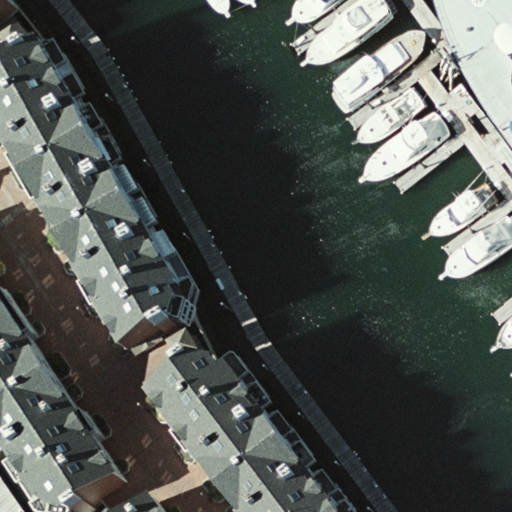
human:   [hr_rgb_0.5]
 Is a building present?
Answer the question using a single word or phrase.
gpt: yes

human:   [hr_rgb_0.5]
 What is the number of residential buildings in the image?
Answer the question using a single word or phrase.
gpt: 5

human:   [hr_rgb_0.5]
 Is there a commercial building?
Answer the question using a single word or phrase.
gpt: no

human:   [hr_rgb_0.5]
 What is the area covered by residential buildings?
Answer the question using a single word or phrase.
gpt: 1980m2

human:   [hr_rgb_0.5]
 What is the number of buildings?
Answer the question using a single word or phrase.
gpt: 6

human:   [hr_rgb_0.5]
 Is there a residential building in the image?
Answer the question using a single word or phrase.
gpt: yes

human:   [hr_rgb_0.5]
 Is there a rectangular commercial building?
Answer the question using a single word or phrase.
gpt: no

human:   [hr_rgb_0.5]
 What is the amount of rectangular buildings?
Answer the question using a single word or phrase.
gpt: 6

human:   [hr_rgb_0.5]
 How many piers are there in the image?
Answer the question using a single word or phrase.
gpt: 1

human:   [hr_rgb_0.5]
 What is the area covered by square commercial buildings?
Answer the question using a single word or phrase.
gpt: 0m2

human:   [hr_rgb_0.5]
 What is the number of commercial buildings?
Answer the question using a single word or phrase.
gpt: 0

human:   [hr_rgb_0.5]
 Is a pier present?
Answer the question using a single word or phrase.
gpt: yes

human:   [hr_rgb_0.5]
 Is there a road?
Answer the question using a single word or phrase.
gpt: yes

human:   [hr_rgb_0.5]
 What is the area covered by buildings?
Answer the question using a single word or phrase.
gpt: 2020m2

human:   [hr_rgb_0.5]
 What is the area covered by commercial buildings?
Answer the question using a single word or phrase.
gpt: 0m2

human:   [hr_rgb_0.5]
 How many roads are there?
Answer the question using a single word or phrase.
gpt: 2

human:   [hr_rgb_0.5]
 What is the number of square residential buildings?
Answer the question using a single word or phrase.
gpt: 0

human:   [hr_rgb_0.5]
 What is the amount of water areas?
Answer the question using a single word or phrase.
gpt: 0

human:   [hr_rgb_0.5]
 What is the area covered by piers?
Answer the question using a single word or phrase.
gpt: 726m2

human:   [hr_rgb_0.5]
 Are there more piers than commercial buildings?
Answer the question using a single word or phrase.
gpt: yes

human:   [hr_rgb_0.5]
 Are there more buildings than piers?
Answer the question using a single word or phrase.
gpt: yes

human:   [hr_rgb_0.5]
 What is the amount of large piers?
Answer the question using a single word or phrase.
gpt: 1

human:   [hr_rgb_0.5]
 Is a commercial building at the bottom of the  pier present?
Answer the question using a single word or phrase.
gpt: no

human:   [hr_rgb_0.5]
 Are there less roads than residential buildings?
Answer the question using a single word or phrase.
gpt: yes

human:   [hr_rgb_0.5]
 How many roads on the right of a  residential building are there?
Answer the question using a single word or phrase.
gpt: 2

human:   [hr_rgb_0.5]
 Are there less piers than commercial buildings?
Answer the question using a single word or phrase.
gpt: no

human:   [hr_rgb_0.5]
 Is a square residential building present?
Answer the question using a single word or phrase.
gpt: no

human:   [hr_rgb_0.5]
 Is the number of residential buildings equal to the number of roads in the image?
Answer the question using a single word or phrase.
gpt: no

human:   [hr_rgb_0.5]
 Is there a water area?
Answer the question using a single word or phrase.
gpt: no

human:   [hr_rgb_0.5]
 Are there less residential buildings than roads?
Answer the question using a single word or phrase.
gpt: no

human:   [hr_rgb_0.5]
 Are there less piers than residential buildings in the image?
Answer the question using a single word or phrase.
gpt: yes

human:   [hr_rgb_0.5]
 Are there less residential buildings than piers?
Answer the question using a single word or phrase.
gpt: no

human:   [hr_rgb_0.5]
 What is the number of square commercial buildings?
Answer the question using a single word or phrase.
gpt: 0

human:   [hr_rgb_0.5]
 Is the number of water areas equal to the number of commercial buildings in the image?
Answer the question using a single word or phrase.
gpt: yes

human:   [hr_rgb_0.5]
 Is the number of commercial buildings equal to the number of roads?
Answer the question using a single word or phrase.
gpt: no

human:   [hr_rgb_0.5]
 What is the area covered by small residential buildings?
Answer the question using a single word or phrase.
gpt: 46m2

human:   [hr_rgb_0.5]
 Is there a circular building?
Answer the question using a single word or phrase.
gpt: no

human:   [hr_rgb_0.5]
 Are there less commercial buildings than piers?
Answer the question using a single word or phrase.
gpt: yes

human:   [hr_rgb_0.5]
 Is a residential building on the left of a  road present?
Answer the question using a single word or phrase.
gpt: yes

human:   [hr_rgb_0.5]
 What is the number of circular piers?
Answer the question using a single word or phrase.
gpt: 0

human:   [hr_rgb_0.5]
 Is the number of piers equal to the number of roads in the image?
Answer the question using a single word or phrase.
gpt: no

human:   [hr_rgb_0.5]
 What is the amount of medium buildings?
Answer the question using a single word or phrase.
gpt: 0

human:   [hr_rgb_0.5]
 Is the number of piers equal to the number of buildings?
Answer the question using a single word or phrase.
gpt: no

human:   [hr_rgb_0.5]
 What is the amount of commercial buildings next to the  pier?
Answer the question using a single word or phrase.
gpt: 0

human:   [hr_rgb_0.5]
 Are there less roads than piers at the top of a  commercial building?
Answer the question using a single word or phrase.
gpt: no

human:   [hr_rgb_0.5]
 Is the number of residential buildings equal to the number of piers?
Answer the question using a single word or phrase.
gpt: no

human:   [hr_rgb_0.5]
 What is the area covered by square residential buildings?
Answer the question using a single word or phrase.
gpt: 0m2

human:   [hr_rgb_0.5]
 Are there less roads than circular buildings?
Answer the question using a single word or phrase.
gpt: no

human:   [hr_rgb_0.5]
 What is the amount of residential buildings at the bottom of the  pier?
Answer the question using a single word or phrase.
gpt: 5

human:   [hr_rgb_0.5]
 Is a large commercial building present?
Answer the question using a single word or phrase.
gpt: no

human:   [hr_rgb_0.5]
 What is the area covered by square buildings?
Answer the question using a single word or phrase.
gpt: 0m2

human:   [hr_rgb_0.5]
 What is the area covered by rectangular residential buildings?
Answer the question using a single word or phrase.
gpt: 1980m2

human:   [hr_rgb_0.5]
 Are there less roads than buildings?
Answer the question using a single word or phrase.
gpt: yes

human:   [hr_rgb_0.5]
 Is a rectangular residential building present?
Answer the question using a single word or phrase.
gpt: yes

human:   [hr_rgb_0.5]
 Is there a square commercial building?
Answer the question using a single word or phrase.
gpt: no

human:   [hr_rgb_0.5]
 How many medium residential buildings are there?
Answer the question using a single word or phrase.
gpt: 0

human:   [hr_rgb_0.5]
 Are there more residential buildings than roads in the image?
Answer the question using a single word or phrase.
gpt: yes

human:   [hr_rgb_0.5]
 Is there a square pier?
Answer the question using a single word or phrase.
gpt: no

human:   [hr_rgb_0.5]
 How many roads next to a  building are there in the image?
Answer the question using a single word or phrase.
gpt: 2

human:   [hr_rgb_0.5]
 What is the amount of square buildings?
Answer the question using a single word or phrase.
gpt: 0

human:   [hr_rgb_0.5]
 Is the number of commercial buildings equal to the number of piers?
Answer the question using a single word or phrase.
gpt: no

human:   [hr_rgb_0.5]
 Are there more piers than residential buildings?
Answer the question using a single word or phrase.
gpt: no

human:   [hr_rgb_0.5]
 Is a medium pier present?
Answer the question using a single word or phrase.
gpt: no

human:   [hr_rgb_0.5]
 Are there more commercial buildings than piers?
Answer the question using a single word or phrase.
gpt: no